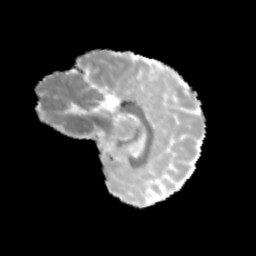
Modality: MD
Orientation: sagittal
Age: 11
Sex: female
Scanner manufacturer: siemens
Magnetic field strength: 3 T
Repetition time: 3.8 s
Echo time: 0.07 s